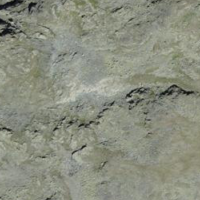
EUNIS habitat code: 48
Species observed at this site:
Saxifraga bryoides